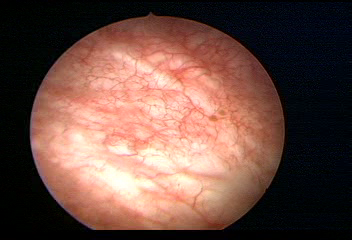
Modality: WLC
Class: Normal mucosa
Bladder cancer association: No